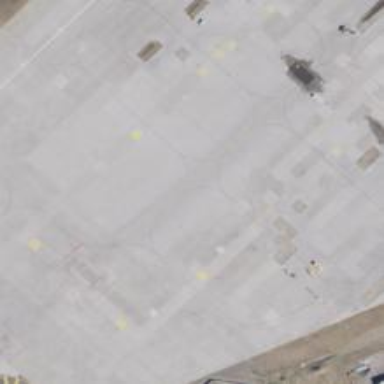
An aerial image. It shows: Image of taxiway at airport.